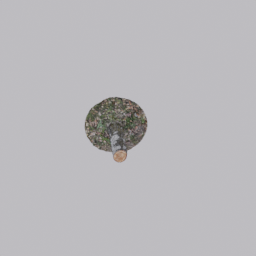
Label: nature